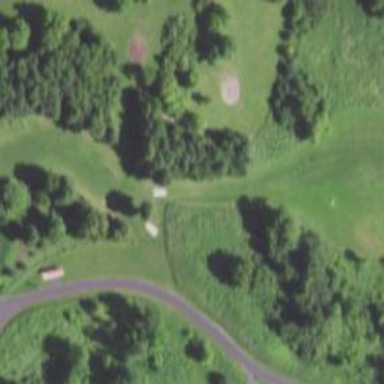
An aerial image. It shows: Disc golf tee.